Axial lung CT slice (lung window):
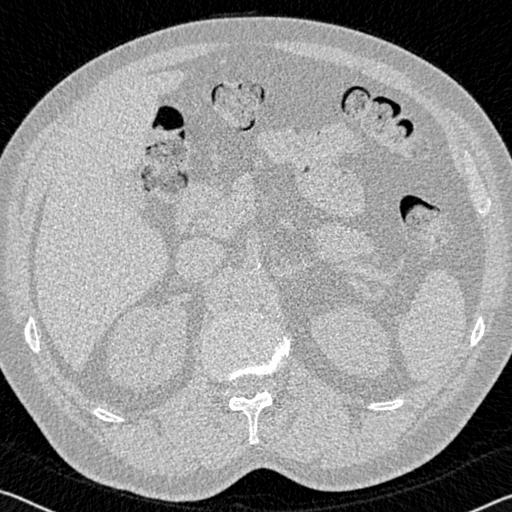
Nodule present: no